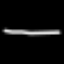
Label: line